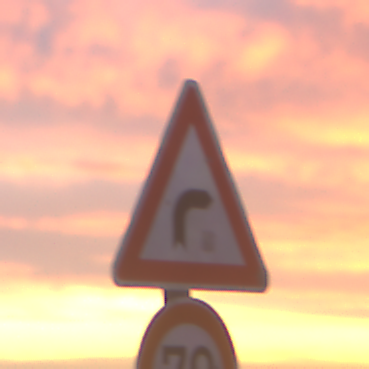
Verkehrszeichen: KurveRechts
Zusatzzeichen unten: Geschwindigkeit70
Umgebung: Outdoor, Urban
Tageszeit: SunriseSunset
Wetter: PartlyCloudy
Licht: Natural
Jahreszeit: NotSpecified
Kontrast: MediumContrast